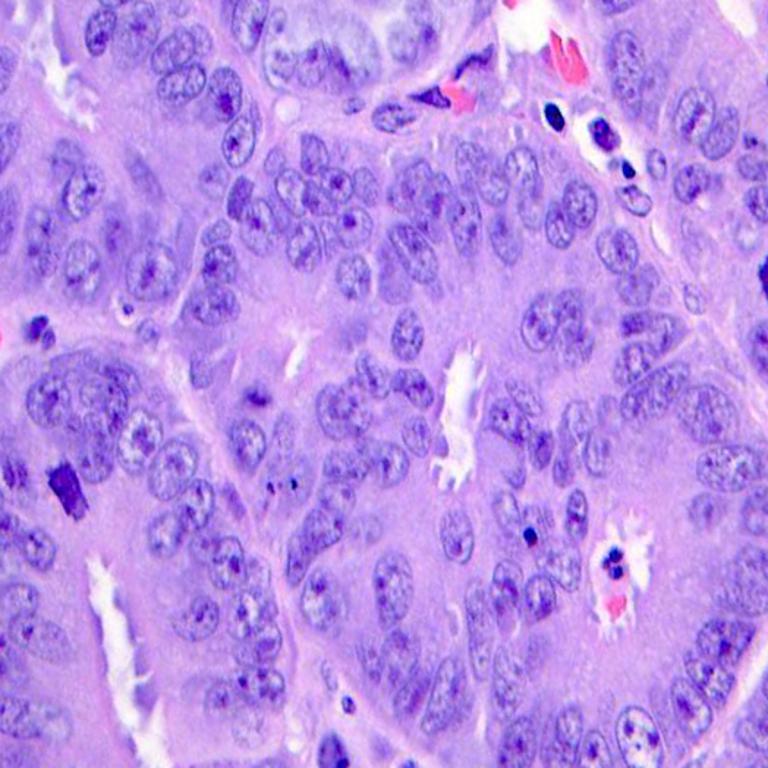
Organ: colon
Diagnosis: adenocarcinomas